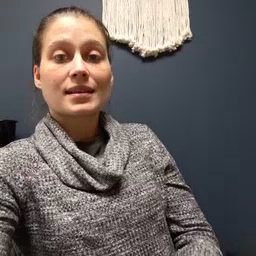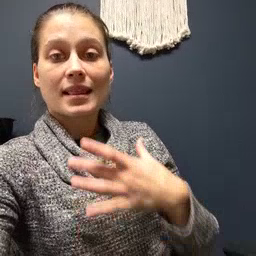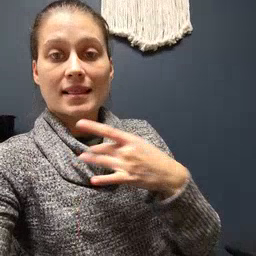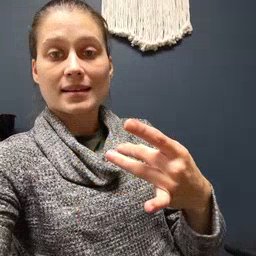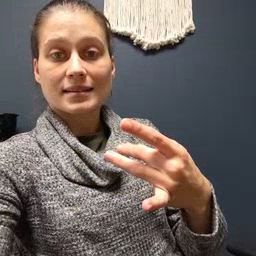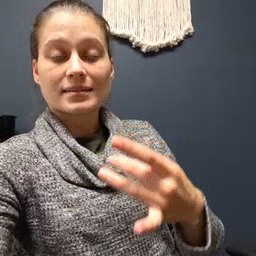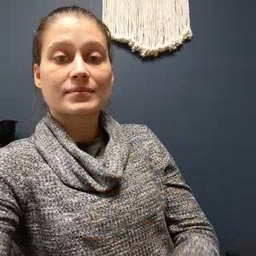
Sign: like